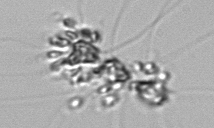
Label: Chaetoceros_didymus_TAG_external_flagellate